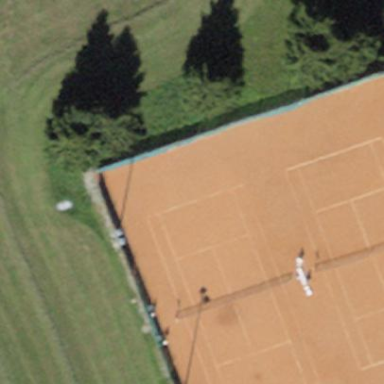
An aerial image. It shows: Clay tennis court in leisure land pitch.